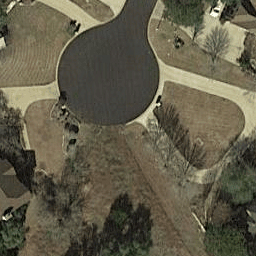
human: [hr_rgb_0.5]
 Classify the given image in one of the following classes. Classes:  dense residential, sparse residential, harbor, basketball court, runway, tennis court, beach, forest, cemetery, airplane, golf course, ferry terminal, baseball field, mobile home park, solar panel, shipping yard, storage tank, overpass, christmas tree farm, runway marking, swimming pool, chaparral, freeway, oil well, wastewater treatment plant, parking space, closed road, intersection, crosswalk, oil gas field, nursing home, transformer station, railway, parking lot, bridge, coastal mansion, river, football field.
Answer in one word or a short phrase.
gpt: closed road